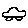
Label: car